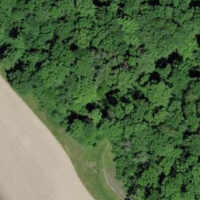
EUNIS habitat code: 41
Species observed at this site:
Lamium galeobdolon